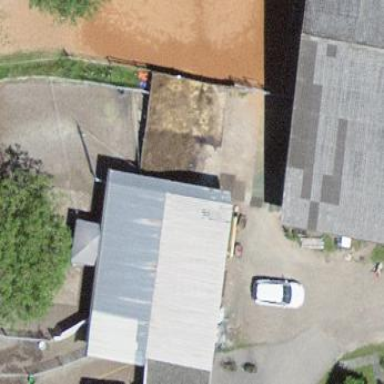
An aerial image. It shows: View of roof of building.